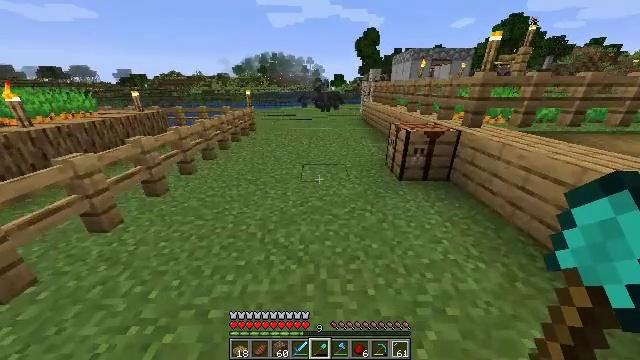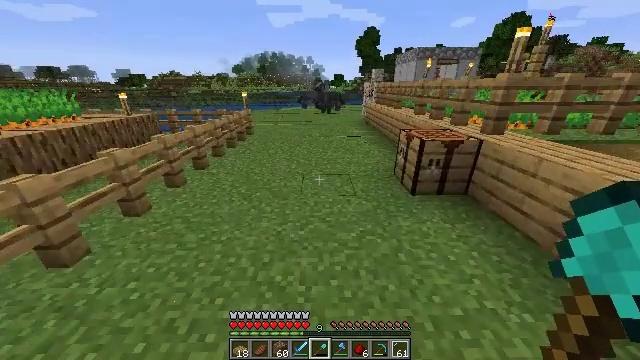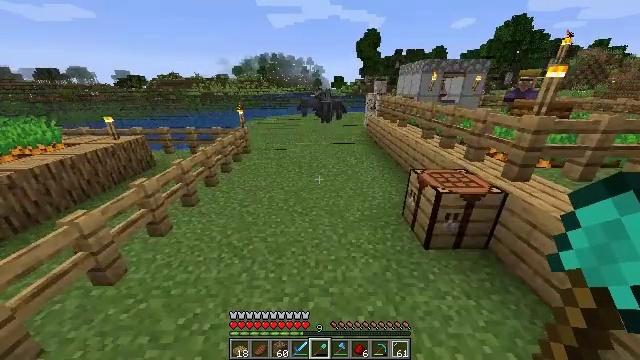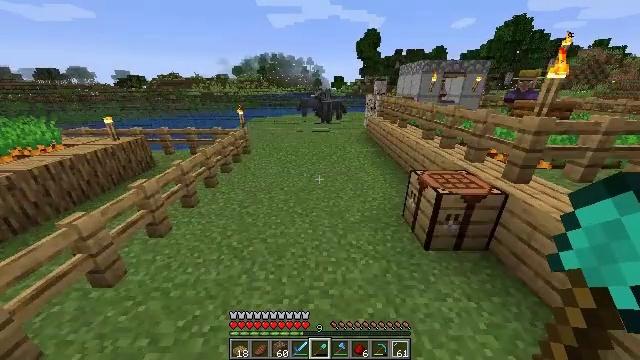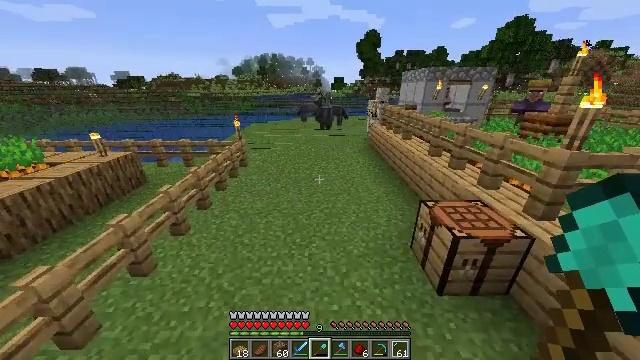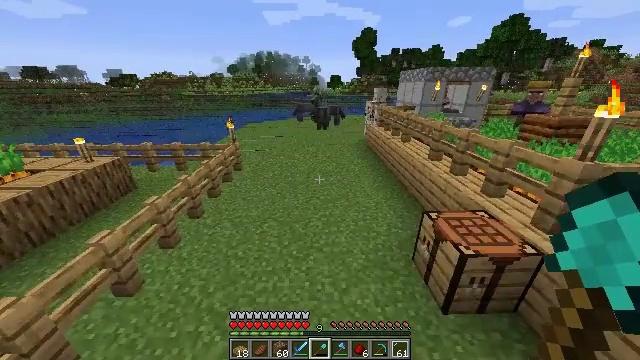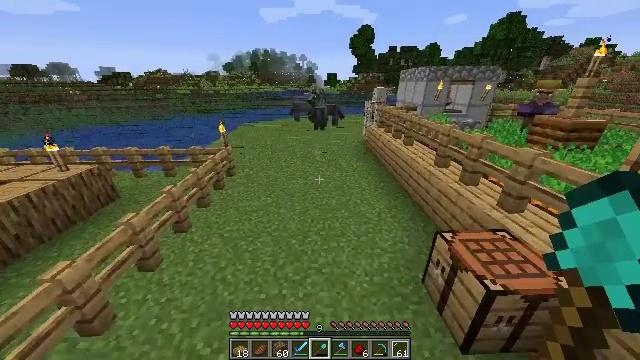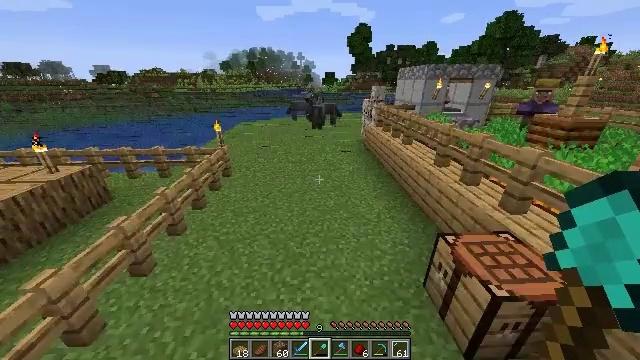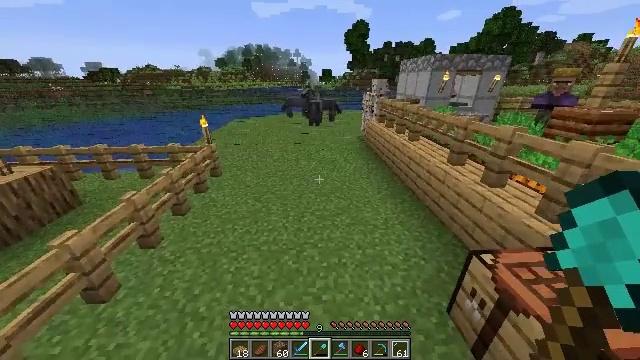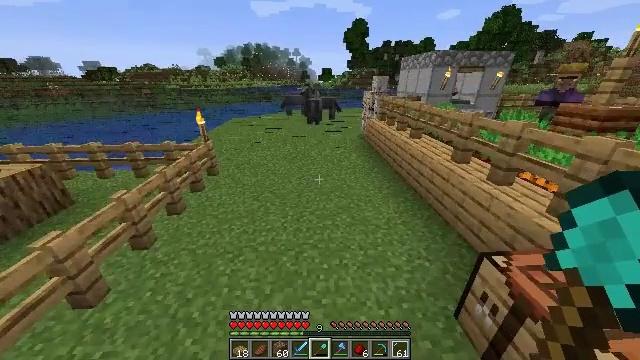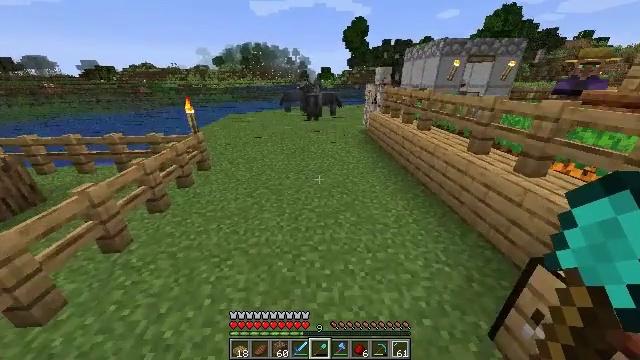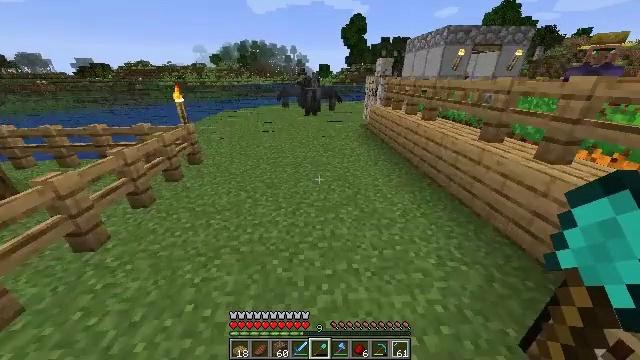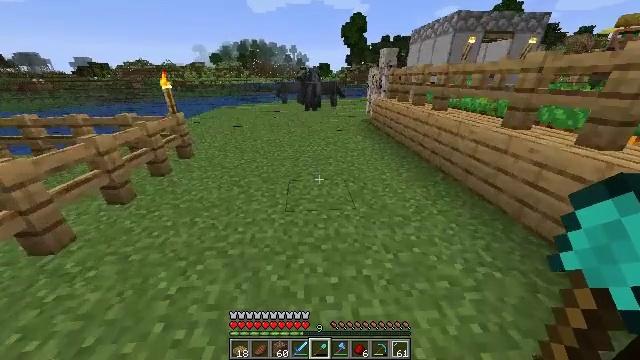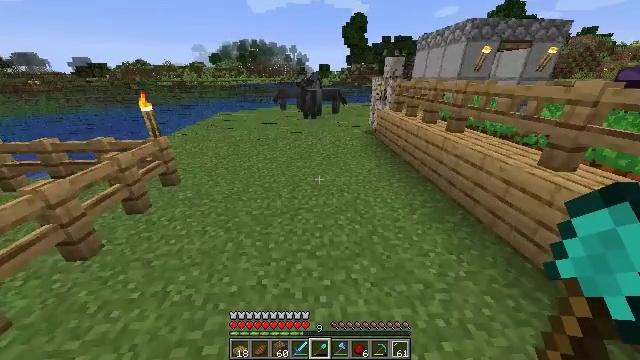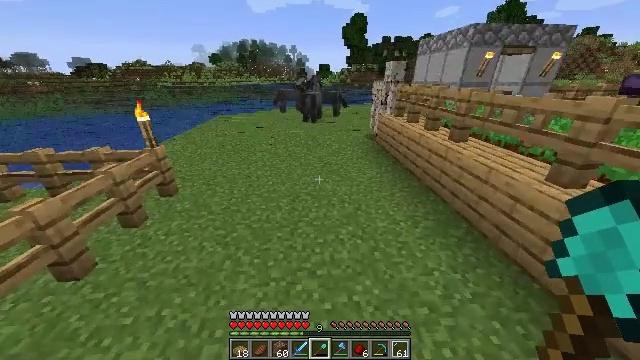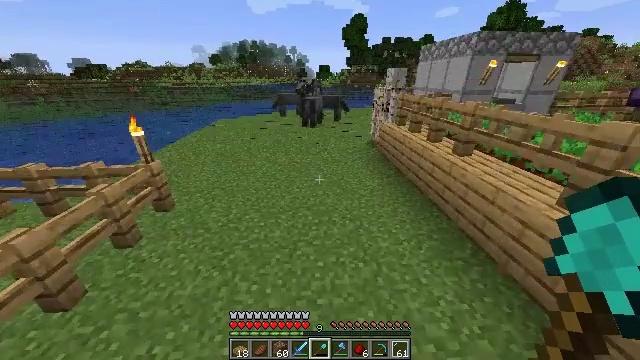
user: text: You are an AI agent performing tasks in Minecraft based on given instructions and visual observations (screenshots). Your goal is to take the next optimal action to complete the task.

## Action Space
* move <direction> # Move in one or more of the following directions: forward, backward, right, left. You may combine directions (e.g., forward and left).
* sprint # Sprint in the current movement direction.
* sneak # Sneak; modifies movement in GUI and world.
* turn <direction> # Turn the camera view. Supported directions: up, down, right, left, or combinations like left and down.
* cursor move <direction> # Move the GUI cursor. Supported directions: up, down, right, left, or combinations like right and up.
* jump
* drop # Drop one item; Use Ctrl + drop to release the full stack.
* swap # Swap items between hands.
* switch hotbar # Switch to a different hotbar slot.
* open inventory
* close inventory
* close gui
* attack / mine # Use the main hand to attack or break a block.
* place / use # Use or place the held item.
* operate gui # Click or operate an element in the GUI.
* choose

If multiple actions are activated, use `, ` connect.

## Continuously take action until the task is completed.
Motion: motion action
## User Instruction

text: Gather carrots from the field.
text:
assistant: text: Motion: move forward, jump
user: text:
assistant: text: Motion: move forward, jump
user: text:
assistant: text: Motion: move forward, jump
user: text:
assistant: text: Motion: move forward, jump
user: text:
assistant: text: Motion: move forward, sprint, jump
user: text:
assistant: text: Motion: move forward, sprint, jump
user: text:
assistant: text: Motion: move forward, sprint, jump
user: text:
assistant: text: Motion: move forward, sprint, jump
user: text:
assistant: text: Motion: move forward, jump
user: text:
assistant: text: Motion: move forward, jump
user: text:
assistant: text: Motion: move forward, jump
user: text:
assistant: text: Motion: move forward, jump
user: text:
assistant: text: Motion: move forward, sprint, jump
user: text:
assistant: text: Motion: move forward, sprint, jump
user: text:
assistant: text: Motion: move forward, sprint, jump
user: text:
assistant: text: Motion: move forward, jump
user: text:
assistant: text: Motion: move forward, jump
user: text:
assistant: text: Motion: move forward, jump
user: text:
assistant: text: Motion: move forward, jump
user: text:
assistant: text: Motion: move forward, jump
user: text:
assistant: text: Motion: move forward, jump
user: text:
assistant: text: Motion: move forward, jump
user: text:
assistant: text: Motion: move forward, jump
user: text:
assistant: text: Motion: move forward, turn right, jump
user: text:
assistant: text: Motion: move forward, sprint, turn right, jump
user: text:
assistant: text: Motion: move forward, sprint, turn right, jump
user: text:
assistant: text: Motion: move forward, sprint, turn right and down, jump
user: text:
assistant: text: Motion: move forward, turn right, jump
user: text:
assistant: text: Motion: move forward, jump
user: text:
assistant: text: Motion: move forward, jump